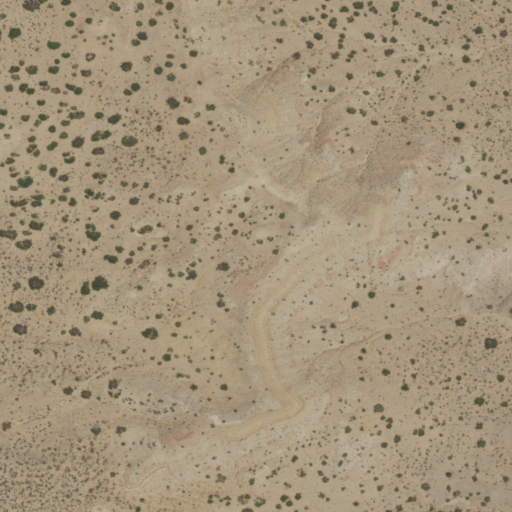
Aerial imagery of mountain in New Mexico named Picho Hill containing only shrub